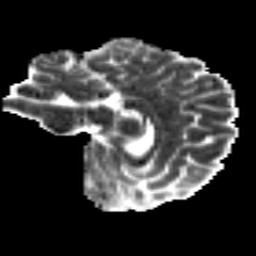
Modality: MD
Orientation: sagittal
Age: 29
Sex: male
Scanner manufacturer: siemens
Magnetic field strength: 3 T
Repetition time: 8.8 s
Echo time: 0.085 s